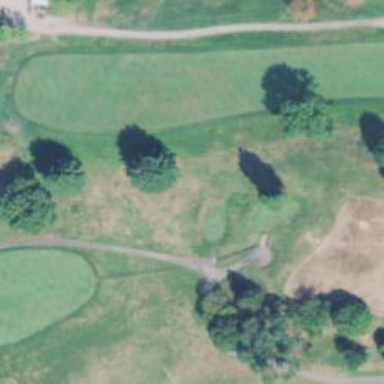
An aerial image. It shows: Grassy area designated as golf tee.